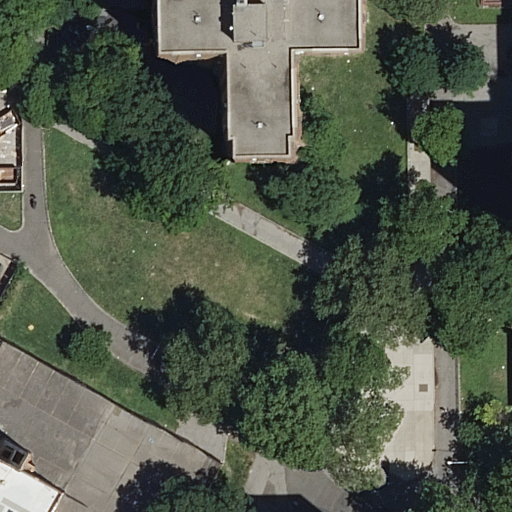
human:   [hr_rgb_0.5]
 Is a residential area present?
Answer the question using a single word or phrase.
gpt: yes

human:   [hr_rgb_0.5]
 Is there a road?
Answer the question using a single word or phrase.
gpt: yes

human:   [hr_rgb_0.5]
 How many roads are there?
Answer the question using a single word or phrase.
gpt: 2

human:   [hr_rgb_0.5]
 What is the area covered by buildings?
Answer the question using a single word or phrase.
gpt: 798m2

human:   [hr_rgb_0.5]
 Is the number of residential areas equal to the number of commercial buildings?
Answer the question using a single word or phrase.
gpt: no

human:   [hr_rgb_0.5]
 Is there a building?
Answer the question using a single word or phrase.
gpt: yes

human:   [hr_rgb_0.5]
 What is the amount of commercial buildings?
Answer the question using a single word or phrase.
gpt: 0

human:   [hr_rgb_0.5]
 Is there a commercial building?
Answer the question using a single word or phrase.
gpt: no

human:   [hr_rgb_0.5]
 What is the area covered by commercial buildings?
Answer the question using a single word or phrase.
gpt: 0m2

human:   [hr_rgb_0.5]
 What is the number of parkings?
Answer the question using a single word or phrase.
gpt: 1

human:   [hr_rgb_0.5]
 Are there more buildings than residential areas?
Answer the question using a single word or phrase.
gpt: yes

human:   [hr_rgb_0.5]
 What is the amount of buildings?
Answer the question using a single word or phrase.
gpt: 2

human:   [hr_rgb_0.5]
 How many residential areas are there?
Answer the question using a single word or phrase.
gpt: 1

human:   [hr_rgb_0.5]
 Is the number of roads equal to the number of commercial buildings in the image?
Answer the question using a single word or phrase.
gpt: no

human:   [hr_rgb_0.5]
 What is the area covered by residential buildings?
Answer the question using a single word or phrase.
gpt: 798m2

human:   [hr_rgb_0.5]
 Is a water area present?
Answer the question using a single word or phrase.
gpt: no

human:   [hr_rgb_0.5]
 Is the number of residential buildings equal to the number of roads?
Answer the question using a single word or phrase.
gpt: yes

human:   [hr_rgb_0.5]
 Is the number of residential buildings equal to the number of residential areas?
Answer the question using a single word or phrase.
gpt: no

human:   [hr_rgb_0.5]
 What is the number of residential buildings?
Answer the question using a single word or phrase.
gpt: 2

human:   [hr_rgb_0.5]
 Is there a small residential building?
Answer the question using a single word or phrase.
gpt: no

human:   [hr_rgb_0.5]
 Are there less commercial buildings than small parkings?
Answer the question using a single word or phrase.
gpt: yes

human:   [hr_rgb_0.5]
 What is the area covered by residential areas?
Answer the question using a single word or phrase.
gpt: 9174m2

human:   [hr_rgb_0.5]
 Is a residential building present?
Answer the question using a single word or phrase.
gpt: yes

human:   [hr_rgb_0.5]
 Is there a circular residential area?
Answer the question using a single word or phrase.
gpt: no

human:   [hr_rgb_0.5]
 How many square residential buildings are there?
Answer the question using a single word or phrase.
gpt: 0

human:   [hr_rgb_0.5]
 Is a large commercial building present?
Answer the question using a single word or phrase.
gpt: no

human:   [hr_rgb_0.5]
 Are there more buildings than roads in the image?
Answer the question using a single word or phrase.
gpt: no

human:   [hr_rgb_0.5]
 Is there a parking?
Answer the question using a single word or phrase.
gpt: yes

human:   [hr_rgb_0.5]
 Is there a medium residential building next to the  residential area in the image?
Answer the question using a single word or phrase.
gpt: yes

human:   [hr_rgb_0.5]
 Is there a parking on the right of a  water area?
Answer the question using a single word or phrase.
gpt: no

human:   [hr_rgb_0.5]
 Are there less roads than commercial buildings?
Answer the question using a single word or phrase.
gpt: no

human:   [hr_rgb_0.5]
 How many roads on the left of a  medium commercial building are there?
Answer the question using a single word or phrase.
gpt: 0

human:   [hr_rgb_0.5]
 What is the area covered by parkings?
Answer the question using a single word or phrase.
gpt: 8m2

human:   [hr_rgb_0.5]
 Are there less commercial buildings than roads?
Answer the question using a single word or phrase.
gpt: yes

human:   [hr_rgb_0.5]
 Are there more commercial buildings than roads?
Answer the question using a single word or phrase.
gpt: no

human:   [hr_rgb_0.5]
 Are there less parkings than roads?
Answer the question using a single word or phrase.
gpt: yes

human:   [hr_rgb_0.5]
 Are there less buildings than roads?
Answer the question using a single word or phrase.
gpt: no

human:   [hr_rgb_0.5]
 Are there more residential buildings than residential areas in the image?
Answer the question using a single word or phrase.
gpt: yes

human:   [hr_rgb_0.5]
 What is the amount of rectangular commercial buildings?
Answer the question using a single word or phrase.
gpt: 0

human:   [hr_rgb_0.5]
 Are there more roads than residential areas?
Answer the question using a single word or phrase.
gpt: yes

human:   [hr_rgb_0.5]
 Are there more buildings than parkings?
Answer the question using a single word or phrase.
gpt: yes

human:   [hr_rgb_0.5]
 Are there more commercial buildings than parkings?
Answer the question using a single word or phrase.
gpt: no

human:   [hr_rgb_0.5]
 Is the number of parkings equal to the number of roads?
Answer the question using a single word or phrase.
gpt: no

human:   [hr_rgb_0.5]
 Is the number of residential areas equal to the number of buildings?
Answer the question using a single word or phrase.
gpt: no

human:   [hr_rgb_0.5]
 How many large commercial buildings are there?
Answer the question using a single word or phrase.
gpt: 0

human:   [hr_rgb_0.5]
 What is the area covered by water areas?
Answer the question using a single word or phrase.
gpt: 0m2

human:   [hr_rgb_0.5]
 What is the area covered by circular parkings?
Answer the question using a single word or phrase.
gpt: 0m2

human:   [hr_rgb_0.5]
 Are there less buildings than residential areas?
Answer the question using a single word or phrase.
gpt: no

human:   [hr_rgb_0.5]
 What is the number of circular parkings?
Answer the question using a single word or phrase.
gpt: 0

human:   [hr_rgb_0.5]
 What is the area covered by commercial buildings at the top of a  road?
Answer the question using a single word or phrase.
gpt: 0m2

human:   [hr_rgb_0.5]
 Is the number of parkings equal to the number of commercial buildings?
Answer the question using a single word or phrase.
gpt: no

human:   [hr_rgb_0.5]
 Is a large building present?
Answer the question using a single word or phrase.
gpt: yes

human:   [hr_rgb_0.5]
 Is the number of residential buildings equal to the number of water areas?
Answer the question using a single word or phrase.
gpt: no

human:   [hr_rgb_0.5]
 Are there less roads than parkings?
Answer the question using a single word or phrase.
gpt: no

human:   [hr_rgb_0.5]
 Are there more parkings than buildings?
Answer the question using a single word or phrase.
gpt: no

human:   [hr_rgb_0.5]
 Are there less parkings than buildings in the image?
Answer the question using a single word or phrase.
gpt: yes

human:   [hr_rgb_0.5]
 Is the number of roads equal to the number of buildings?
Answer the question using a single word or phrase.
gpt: yes

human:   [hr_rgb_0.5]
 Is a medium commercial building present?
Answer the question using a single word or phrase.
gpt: no

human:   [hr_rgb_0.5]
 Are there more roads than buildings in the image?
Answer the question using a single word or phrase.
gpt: no

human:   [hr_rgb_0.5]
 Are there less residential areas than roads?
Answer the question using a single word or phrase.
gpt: yes

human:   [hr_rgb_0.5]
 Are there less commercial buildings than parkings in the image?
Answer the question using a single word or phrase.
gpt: yes

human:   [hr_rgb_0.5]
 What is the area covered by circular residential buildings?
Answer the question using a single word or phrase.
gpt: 0m2

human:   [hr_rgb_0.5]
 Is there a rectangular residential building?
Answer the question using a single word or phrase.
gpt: no

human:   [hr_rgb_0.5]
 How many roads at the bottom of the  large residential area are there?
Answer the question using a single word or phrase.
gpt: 2